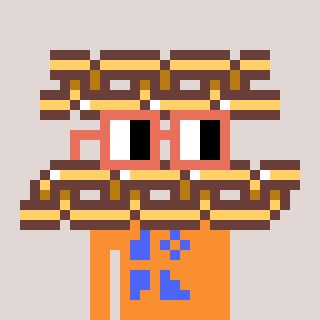
a pixel art character with square orange glasses, a chain-shaped head and a orange-colored body on a warm background